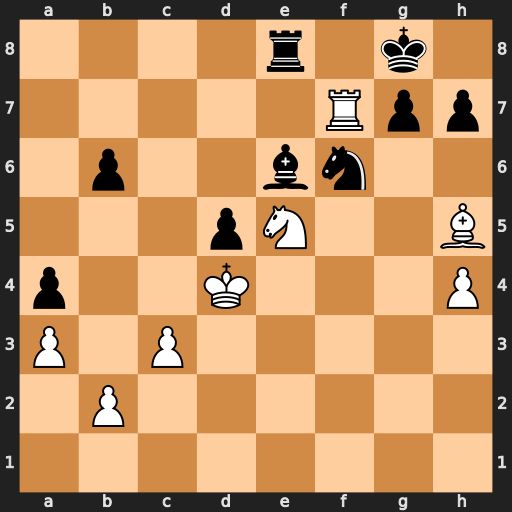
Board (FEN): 4r1k1/5Rpp/1p2bn2/3pN2B/p2K3P/P1P5/1P6/8
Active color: w
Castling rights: -
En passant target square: -
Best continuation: Rxf6 gxf6 Bxe8 fxe5+ Kxe5